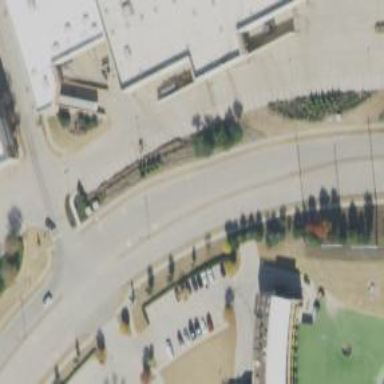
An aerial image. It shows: Tertiary road with separate sidewalk.